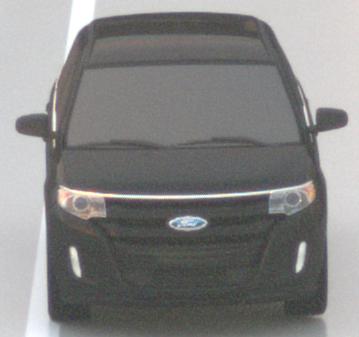
Make: Ford
Model: Edge
Detailed model: Gen. 1 Facelift
Model produced from: 2010
Model produced until: 2015
Doors: 5
Color: black
Road condition: wet road
Daytime: sunrise or sunset
Contrast: medium contrast